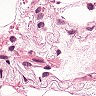
Metastatic tissue present: no